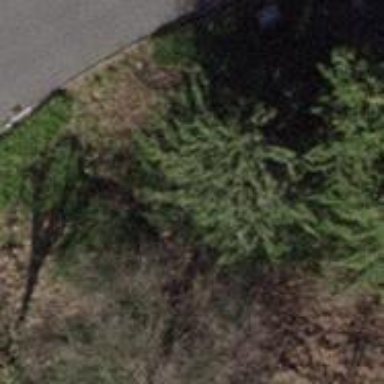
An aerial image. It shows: Evergreen needle-leaved tree.